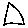
Label: triangle